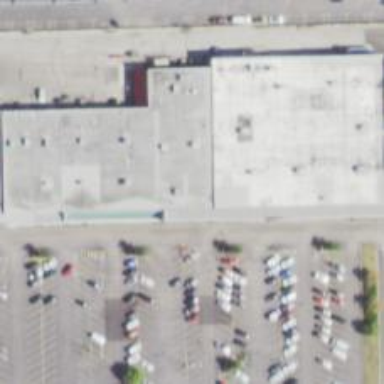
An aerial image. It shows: Supermarket.